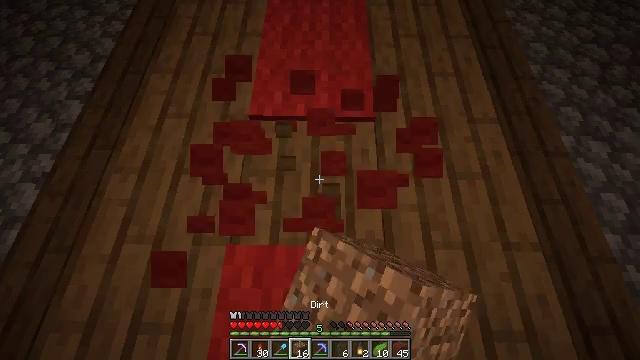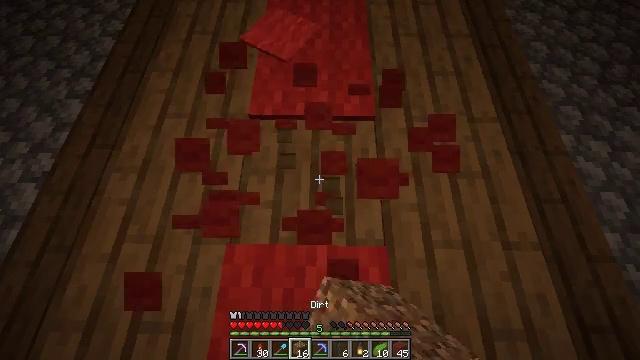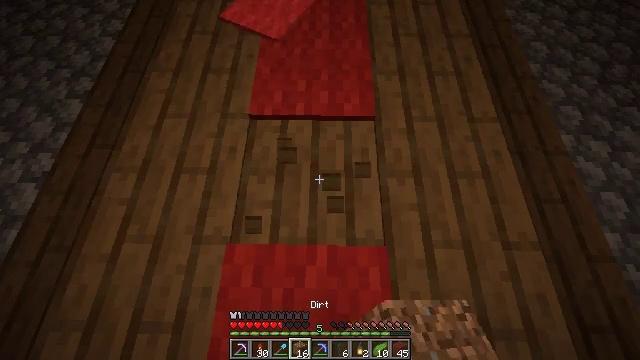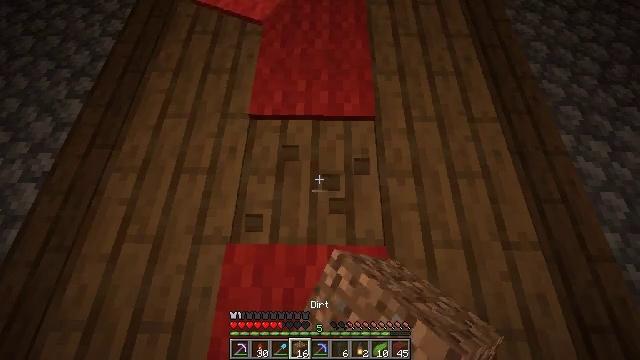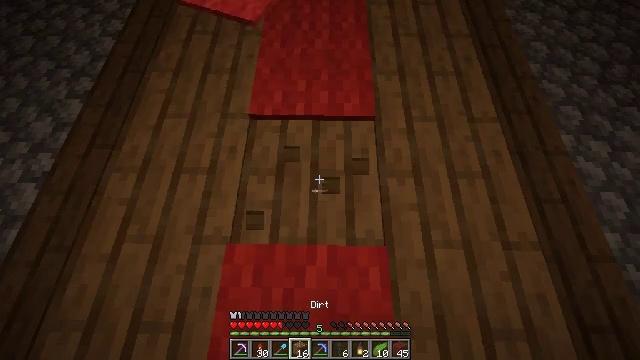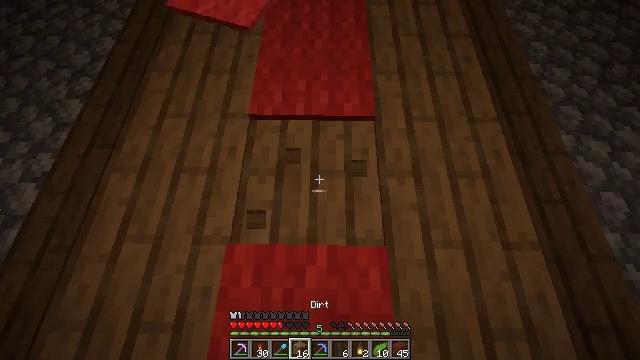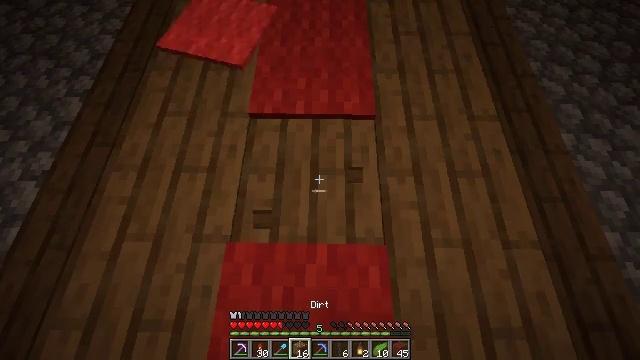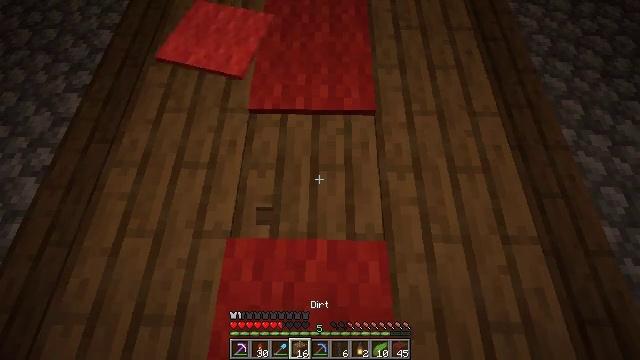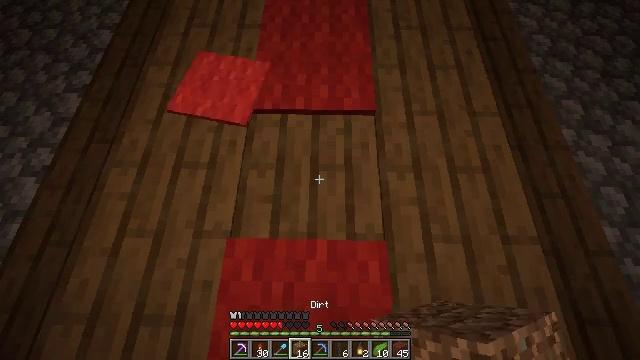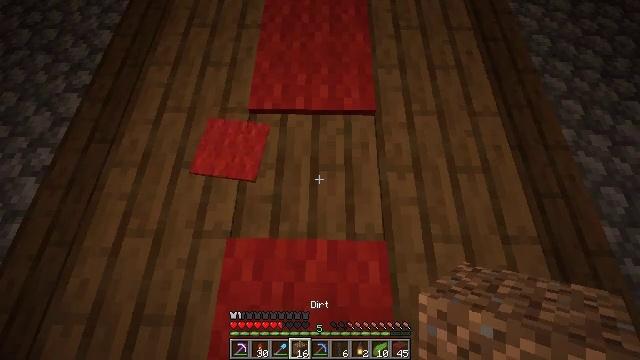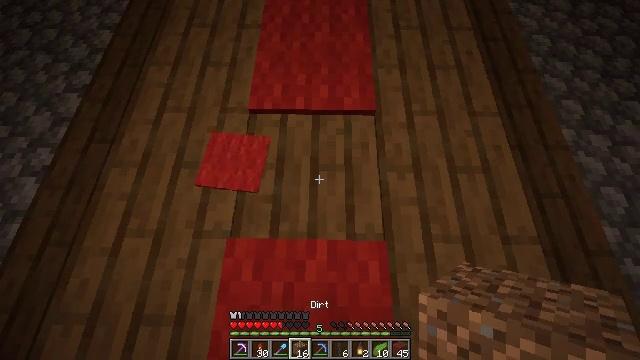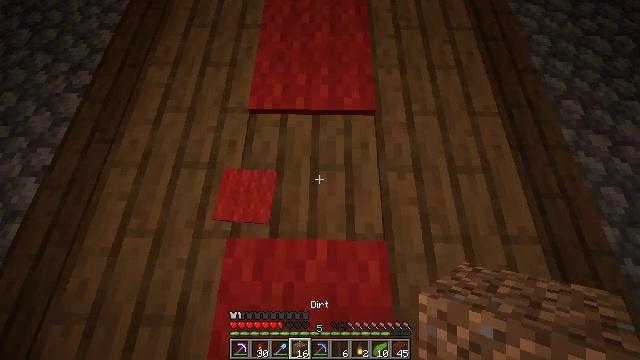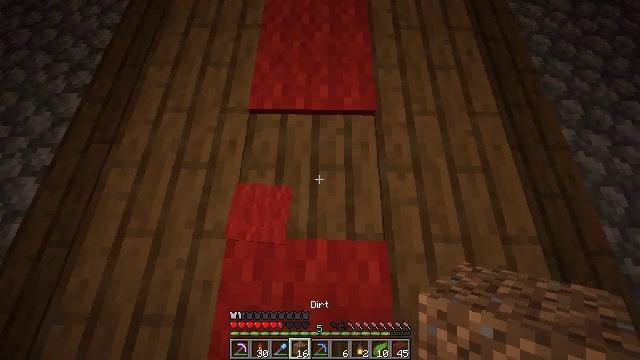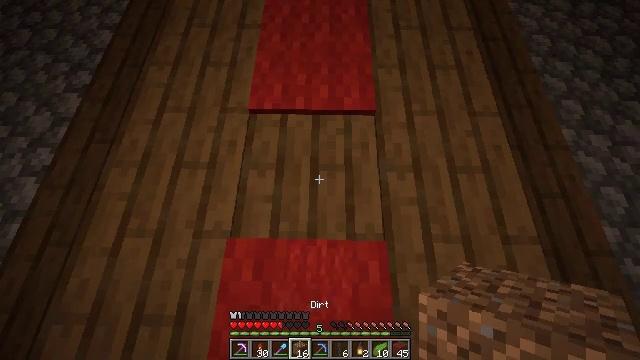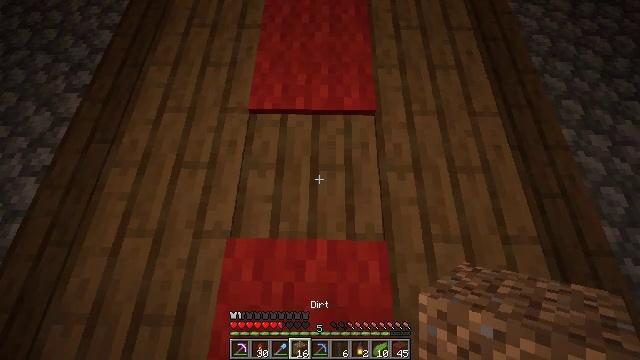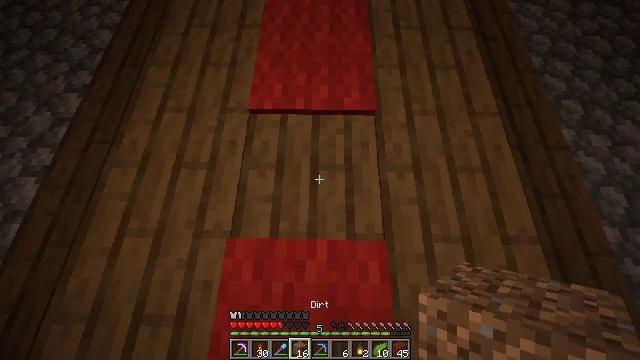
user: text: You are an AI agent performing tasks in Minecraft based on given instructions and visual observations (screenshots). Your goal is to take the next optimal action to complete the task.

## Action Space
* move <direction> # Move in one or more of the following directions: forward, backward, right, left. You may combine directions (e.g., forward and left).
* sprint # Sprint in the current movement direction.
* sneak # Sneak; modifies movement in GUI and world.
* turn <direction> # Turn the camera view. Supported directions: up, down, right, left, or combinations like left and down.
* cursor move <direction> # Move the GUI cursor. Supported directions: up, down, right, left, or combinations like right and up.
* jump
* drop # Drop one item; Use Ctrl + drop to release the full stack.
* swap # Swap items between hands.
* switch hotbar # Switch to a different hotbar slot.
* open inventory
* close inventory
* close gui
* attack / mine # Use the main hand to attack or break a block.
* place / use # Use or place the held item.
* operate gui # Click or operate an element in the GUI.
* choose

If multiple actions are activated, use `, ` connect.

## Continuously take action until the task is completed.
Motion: motion action
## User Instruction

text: Harvest spruce planks for building.
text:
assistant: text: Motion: attack / mine
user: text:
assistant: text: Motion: attack / mine
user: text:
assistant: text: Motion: no_op
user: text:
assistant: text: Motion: no_op
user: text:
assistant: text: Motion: no_op
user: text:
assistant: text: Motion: no_op
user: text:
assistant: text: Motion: no_op
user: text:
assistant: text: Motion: no_op
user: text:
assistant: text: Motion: no_op
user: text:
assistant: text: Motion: no_op
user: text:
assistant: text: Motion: no_op
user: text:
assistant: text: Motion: no_op
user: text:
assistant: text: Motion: no_op
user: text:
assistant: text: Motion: no_op
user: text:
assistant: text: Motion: no_op
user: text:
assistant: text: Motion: no_op
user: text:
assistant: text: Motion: no_op
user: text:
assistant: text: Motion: no_op
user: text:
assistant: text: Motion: no_op
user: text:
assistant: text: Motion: no_op
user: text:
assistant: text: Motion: attack / mine
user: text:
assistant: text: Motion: attack / mine
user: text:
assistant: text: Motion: attack / mine
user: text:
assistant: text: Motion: attack / mine
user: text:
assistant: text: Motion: attack / mine
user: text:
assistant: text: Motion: attack / mine
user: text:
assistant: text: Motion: attack / mine
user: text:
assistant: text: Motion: attack / mine
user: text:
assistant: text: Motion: attack / mine
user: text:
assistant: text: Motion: attack / mine